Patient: sex M, age 54
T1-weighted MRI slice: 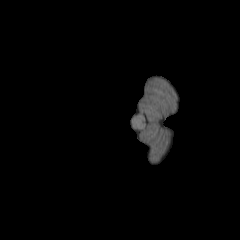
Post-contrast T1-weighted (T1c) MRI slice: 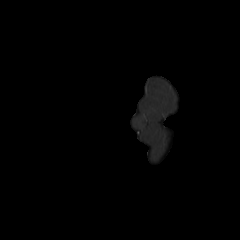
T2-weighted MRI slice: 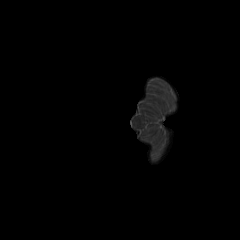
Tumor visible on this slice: no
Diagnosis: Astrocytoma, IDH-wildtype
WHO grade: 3